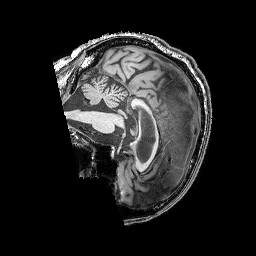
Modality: T1w
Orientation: sagittal
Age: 68
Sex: male
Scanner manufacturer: siemens
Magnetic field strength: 3 T
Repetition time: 2.25 s
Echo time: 0.00411 s